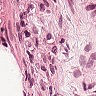
Metastatic tissue present: no